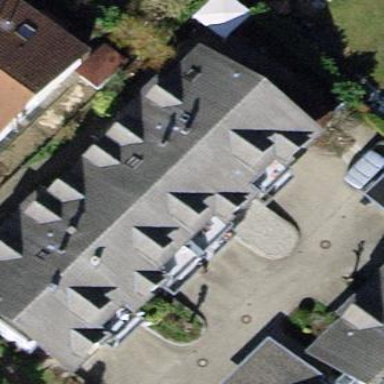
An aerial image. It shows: Terrace building.